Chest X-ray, PA view. Patient: 58 years old, sex M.
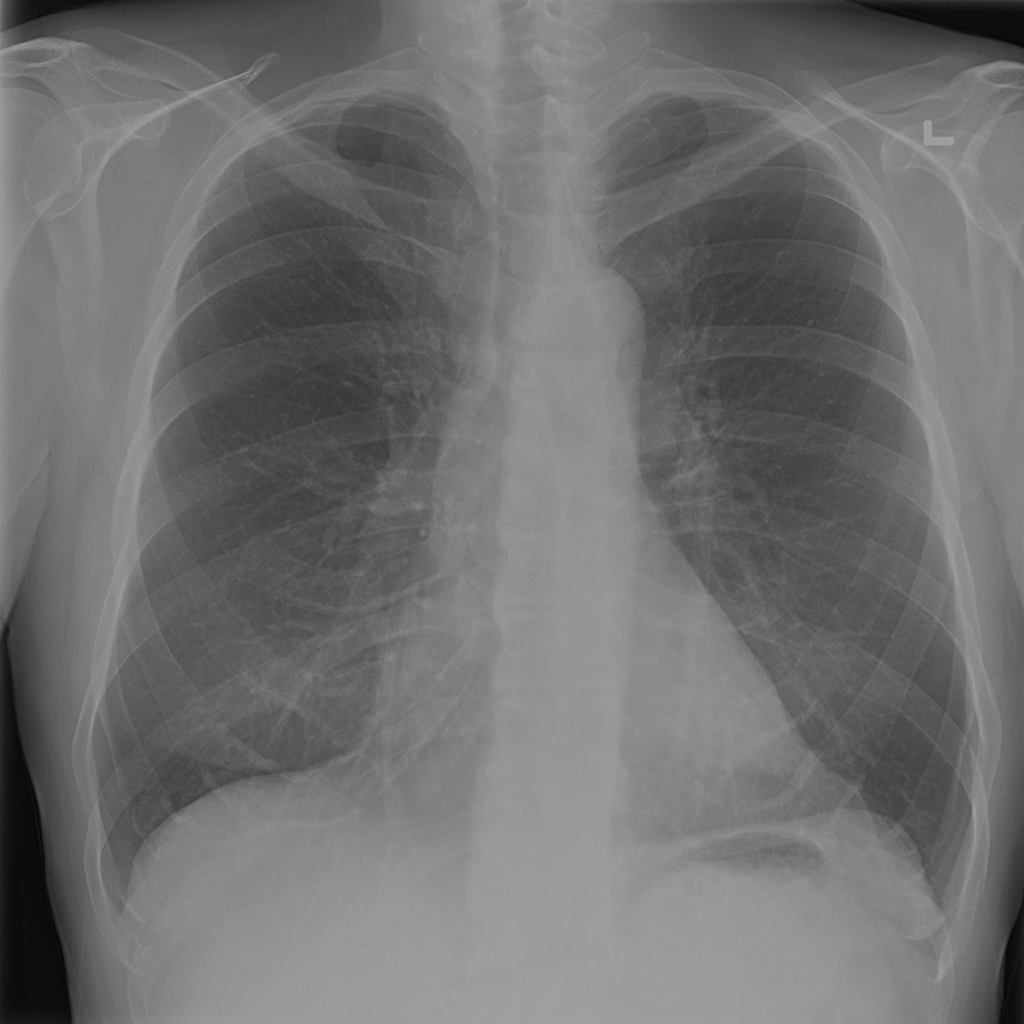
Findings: No Finding